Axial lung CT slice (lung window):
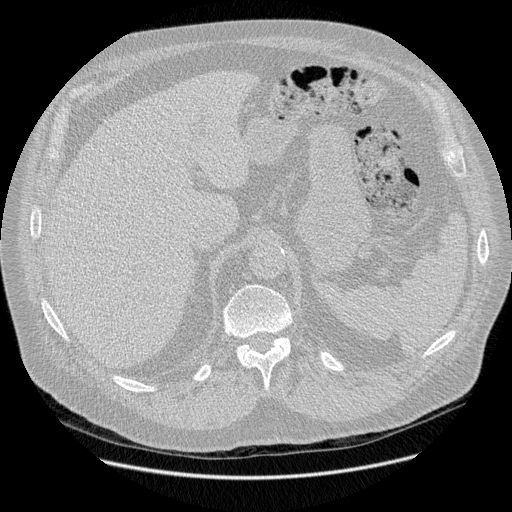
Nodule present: no